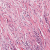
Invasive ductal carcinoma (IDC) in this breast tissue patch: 0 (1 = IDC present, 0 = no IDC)